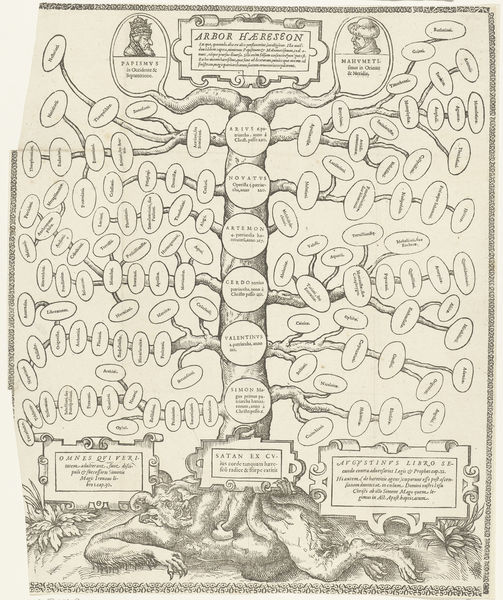
Titel: Boom der ketterij
Standort: Amsterdam
Institution: Rijksmuseum
Schlagwörter: dämon, stammbaum